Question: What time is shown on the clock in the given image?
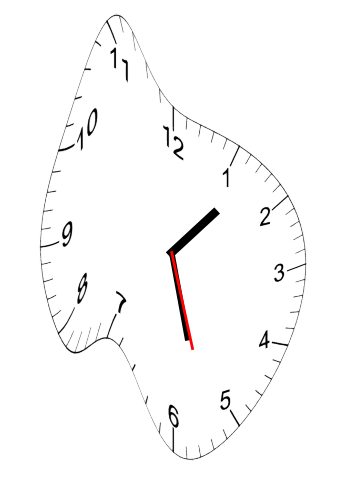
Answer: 01:27:27